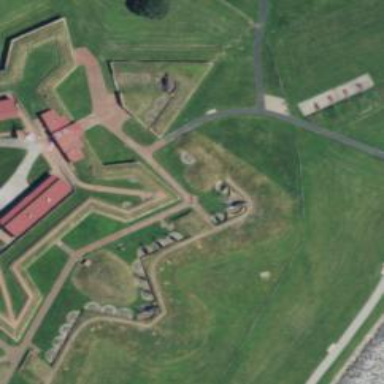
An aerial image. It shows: Historic cannon.